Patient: sex M, age 30
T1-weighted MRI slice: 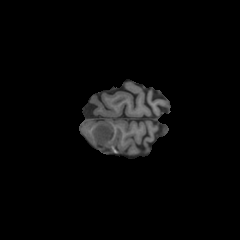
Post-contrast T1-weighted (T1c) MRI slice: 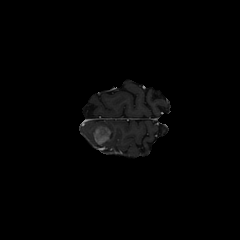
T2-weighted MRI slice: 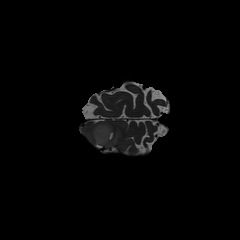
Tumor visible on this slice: yes
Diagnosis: Astrocytoma, IDH-mutant
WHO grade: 4